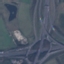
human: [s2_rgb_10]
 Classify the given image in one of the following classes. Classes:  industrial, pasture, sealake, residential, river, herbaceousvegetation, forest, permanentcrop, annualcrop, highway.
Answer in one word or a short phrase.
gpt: Highway